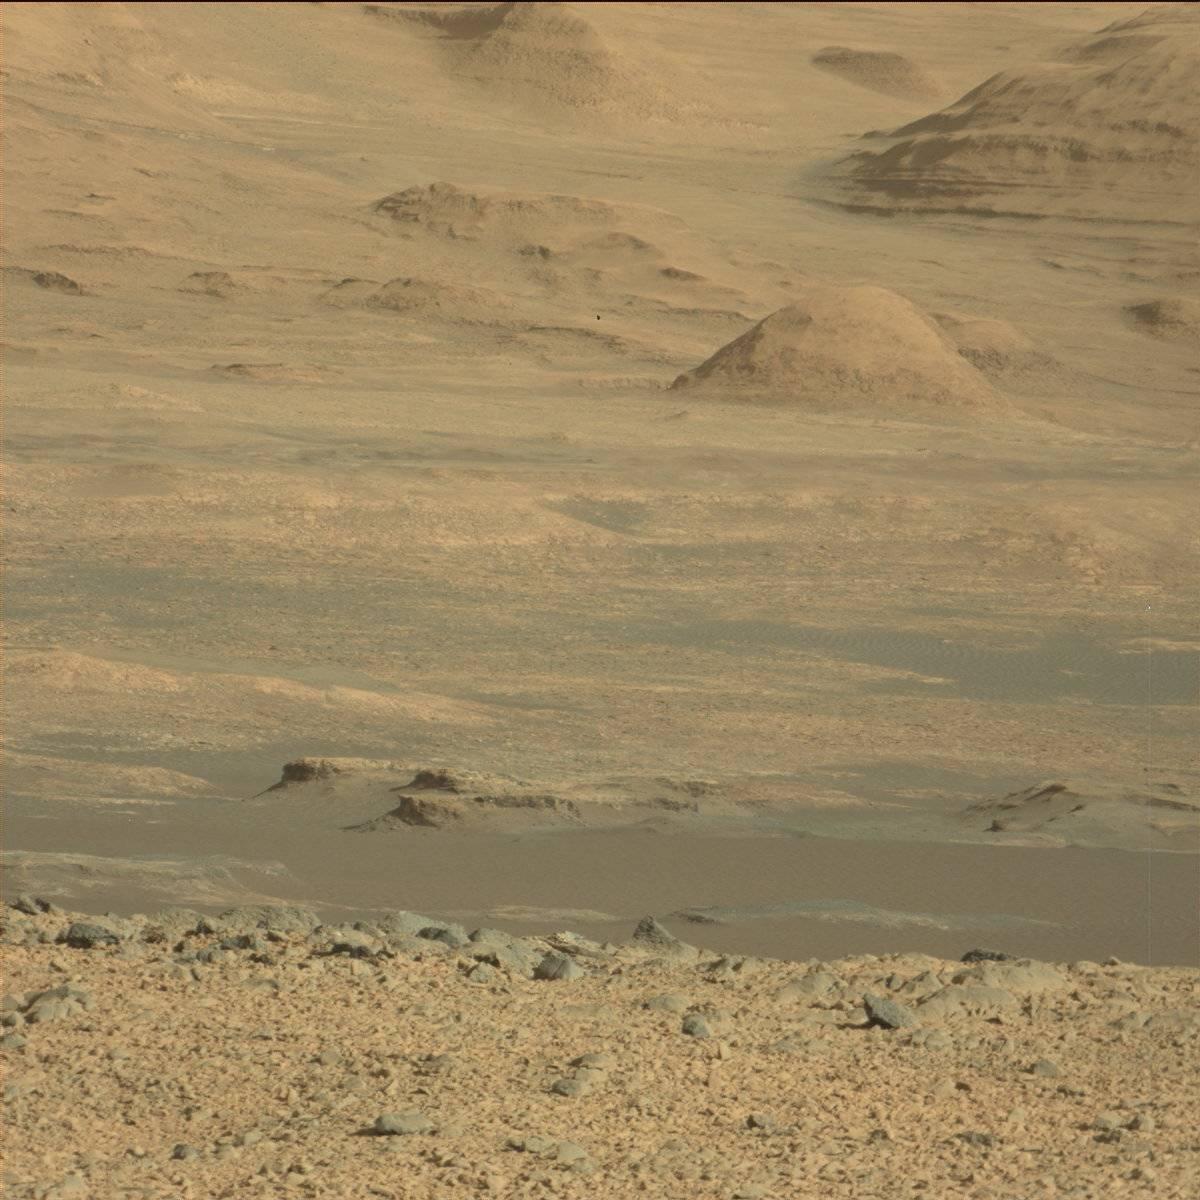
Terrain classes present: Bedrock, Ridge, Sand / Soil